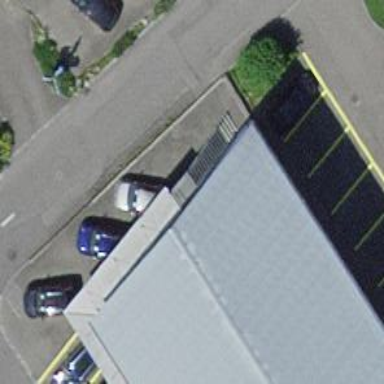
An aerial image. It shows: Car shop.